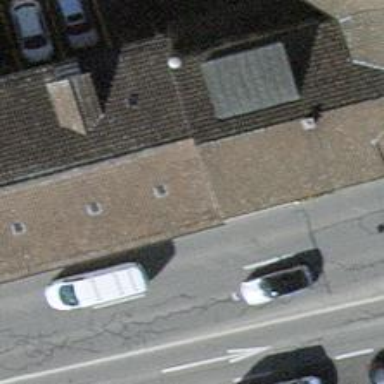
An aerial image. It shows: Commercial building with gabled roof made of rosy brown roof tiles. The roof orientation is along the building.